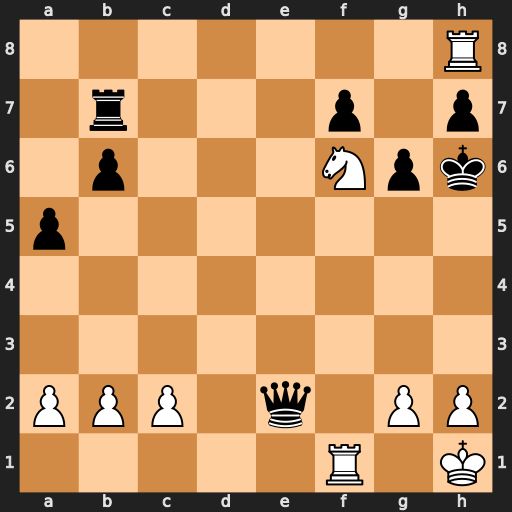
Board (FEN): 7R/1r3p1p/1p3Npk/p7/8/8/PPP1q1PP/5R1K
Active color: w
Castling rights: -
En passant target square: -
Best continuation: Rxh7+ Kg5 h4#